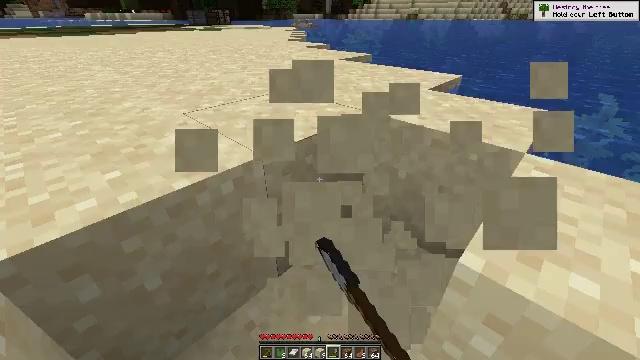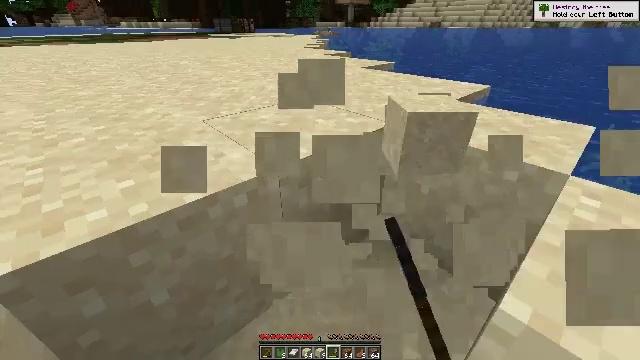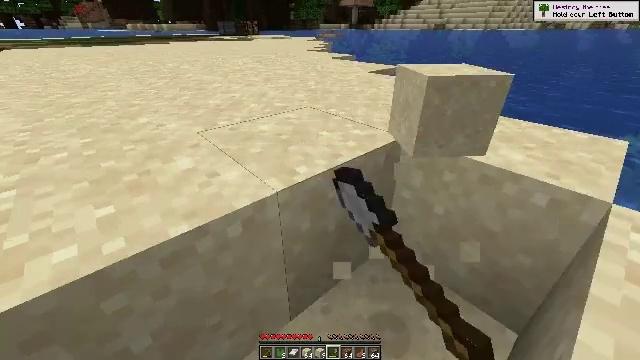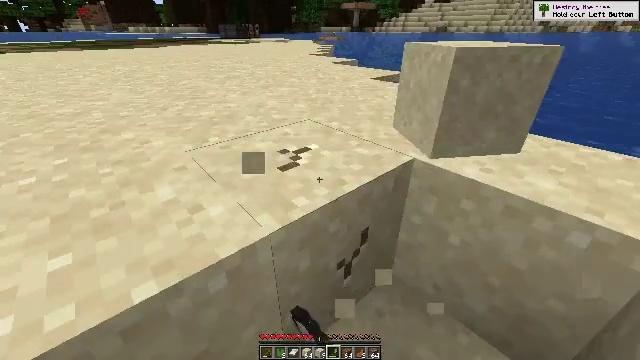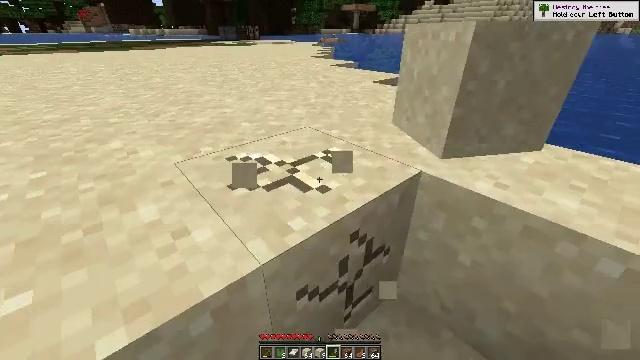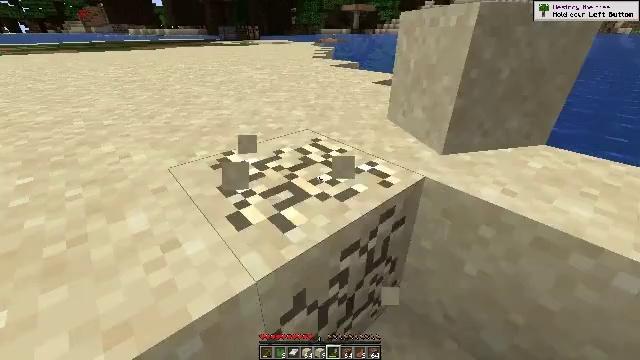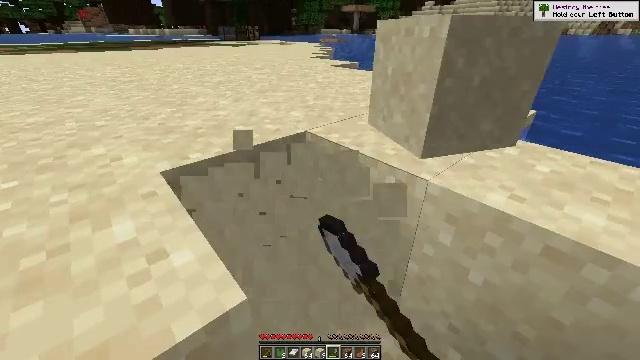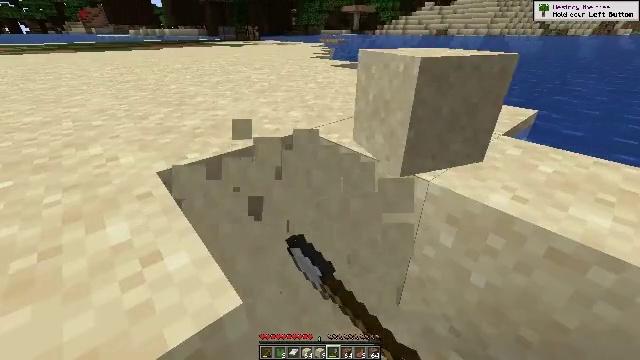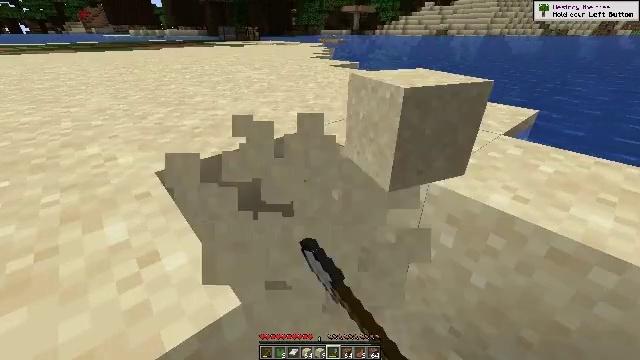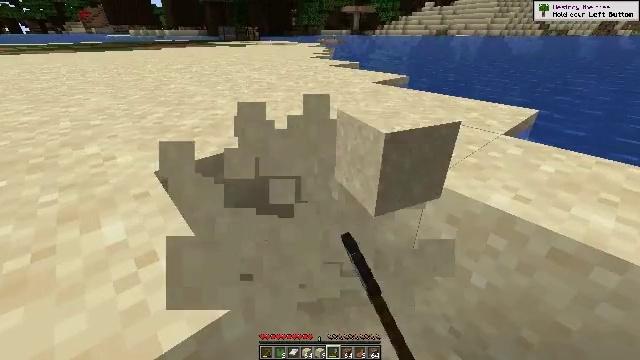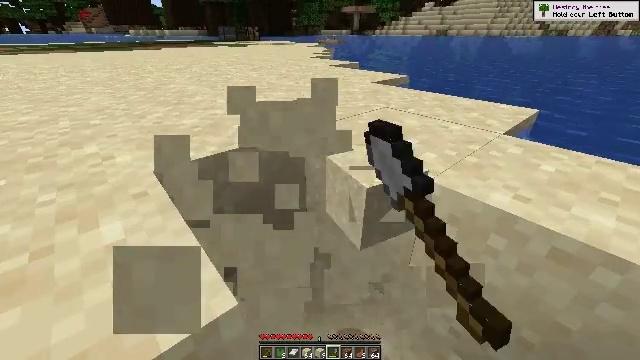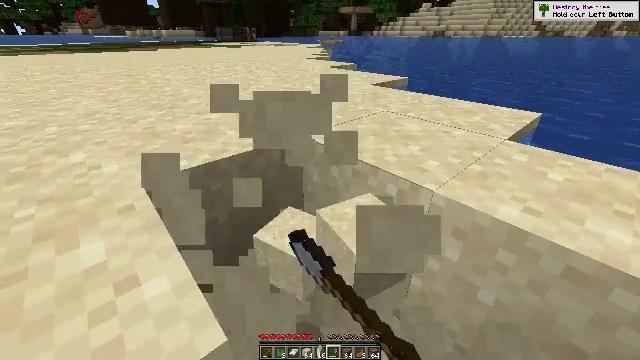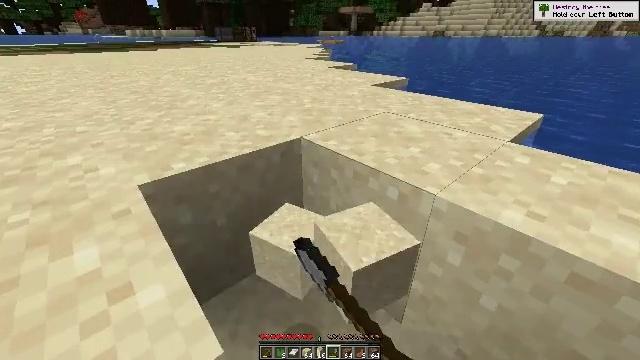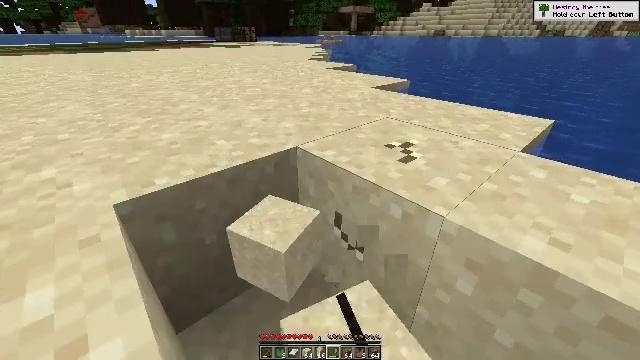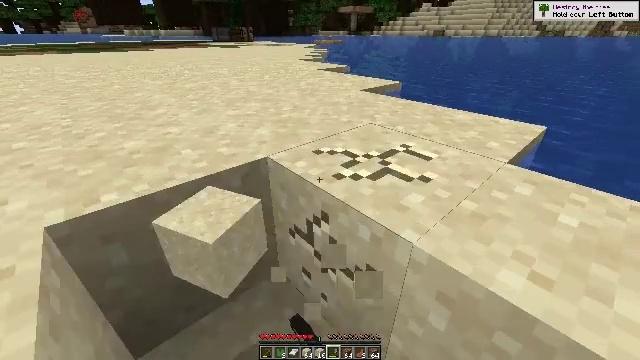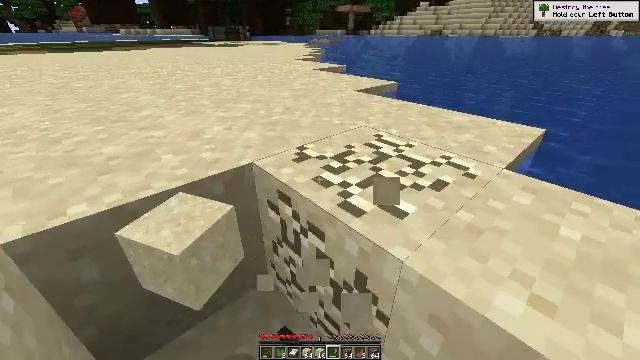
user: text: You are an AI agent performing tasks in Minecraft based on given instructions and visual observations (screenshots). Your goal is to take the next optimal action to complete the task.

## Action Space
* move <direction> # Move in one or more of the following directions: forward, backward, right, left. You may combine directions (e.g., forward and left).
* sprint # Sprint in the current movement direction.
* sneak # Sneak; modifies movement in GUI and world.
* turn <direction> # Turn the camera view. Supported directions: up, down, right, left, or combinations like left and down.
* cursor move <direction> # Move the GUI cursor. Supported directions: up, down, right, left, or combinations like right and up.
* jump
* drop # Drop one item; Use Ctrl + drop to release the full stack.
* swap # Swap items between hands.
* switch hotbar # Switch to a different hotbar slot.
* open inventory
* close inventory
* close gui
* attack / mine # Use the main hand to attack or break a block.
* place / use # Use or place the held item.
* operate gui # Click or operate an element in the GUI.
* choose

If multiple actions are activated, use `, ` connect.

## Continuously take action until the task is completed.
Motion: motion action
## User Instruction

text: Break the sand block.
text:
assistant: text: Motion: move forward, turn left and up, attack / mine
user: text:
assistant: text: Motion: move forward, attack / mine
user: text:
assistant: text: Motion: move forward, attack / mine
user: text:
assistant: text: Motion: attack / mine
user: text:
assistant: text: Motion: attack / mine
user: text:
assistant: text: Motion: attack / mine
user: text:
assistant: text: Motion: attack / mine
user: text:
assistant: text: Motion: attack / mine
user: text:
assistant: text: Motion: attack / mine
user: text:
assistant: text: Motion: attack / mine
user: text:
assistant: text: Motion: move forward, attack / mine
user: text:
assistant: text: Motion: move forward, attack / mine
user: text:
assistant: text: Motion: move forward, attack / mine
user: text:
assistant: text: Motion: move forward, attack / mine
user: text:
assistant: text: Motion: move forward, attack / mine
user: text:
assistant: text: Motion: turn down, attack / mine
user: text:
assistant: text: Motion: turn right and down, attack / mine
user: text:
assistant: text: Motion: attack / mine
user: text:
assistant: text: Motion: attack / mine
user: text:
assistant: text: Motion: attack / mine
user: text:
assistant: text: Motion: attack / mine
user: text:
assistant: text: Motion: turn left and up, attack / mine
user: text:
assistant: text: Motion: turn left and up, attack / mine
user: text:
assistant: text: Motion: turn up, attack / mine
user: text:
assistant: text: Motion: attack / mine
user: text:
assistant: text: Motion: attack / mine
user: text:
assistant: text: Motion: move forward, attack / mine
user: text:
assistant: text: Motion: move forward, attack / mine
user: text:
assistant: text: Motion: move forward, attack / mine
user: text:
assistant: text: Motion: move forward, attack / mine